Field crop: maize
Growth stage: 1
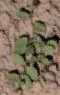
Species: convolvulus